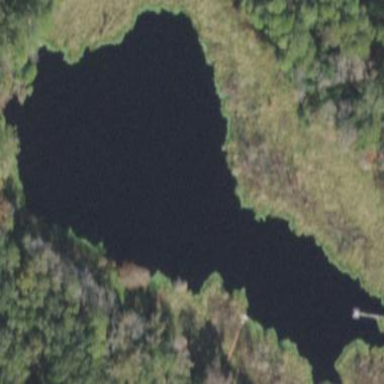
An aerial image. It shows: Reservoir of natural water.